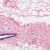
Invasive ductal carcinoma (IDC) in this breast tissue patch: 0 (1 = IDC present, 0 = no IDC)